Question: I am implementing the custom slider, where I have completed the gesture detection on the slider , now I want to add the SVG icon on the knob to drag, cannot find any resource. I just want to add the SVG to any idea of how to implement it. I have put my code and let me know any suggestion if you people have.
Main ui file
'''
import 'package:animations_sample/custom_slider.dart';
import 'package:flutter/material.dart';
void main() => runApp(MyApp());
class MyApp extends StatefulWidget {
MyApp({Key key}) : super(key: key);
@override
_MyAppState createState() => _MyAppState();
}
class _MyAppState extends State<MyApp> {
@override
Widget build(BuildContext context) {
return MaterialApp(
home: Scaffold(
body: Center(
child: Container(
width: 200,
height: 200,
child: LeftSlider(),
),
),
),
);
}
}
'''
Custom Slider file
'''
import 'dart:io';
import 'package:animations_sample/base_painter.dart';
import 'package:animations_sample/customleftPainter.dart';
import 'package:animations_sample/utils.dart';
import 'package:flutter/material.dart';
import 'package:flutter_svg/flutter_svg.dart';
import 'dart:async';
import 'dart:typed_data';
import 'dart:ui' as UI;
import 'package:flutter/services.dart' show rootBundle;
import 'package:path_provider/path_provider.dart';
import 'package:flutter/services.dart';
class LeftSlider extends StatefulWidget {
LeftSlider({Key key}) : super(key: key);
@override
_LeftSliderState createState() => _LeftSliderState();
}
class _LeftSliderState extends State<LeftSlider> {
//intial Values coming
int leftEnd = 12;
String rawLeftSvg =
'''<svg xmlns="http://www.w3.org/2000/svg" height="512px" viewBox="0 0 32 32" width="512px"><g><path d="m8 0c-4.41113 0-8 3.58887-8 8s3.58887 8 8 8 8-3.58887 8-8-3.58887-8-8-8zm0 15c-3.85986 0-7-3.14014-7-7s3.14014-7 7-7 7 3.14014 7 7-3.14014 7-7 7z" data-original="#000000" class="active-path" data-old_color="#000000" fill="#2184C4"/><path d="m9 3c-1.04364 0-1.<PHONE>-2.5 1.34772v-3.84772c0-.276367-.223633-.5-.5-.5-1.6543 0-3 1.3457-3 3 0 1.<PHONE> 1.9624 1.34772 2.5h-3.84772c-.276367 0-.5.223633-.5.5 0 1.6543 1.3457 3 3 3 1.04364 0 1.9624-.536926 2.5-1.34772v3.84772c0 .2<PHONE>.5.5.5 1.6543 0 3-1.3457 3-3 0-1.04364-.536926-1.9624-1.34772-2.5h3.84772c.276367 0 .5-.223633.5-.5 0-1.6543-1.3457-3-3-3zm-6 5c-.930176 0-1.71436-.638184-1.93652-1.5h3.87305c-.2<PHONE>-1.00635 1.5-1.93652 1.5zm1-5c0-.9<PHONE>-1.71436 1.5-1.93652v3.87305c-.861816-.222168-1.5-1.00635-1.5-1.93652zm2 3.5c-.276123 0-.5-.223877-.5-.5 0-.2<PHONE>-.5.5-.5s.5.223816.5.5c0 .276123-.223877.5-.5.5zm2 2.5c0 .930176-.638184 1.71436-1.5 1.93652v-3.87305c.8<PHONE> 1.5 1.00635 1.5 1.93652zm-.936523-3.5c.222168-.861816 1.00635-1.5 1.93652-1.5.930176 0 1.<PHONE> 1.93652 1.5h-3.87305z" transform="translate(2 2)" data-original="#000000" class="active-path" data-old_color="#000000" fill="#2184C4"/></g> </svg>''';
DrawableRoot svgRoot;
UI.Image image;
@override
void initState() {
super.initState();
getLeftIcon();
}
// this is for the Ui.Image
Future<UI.Image> loadUiImage(String imageAssetPath) async {
final ByteData data = await rootBundle.load(imageAssetPath);
final Completer<UI.Image> completer = Completer();
UI.decodeImageFromList(Uint8List.view(data.buffer), (UI.Image img) {
return completer.complete(img);
});
return completer.future;
}
//Please Ignore
/* Future<File> getImageFileFromAssets(String path) async {
final byteData = await rootBundle.load('assets/$path');
final file = File('${(await getTemporaryDirectory()).path}/$path');
await file.writeAsBytes(byteData.buffer
.asUint8List(byteData.offsetInBytes, byteData.lengthInBytes));
return file;
} */
getLeftIcon() async {
/* svgRoot= await svg.fromSvgString(rawLeftSvg, rawLeftSvg); */
//File file = await getImageFileFromAssets('icon.png');
image = await loadUiImage('assets/snowflake.png');
svgRoot = await svg.fromSvgString(rawLeftSvg, rawLeftSvg);
print('sucess');
}
@override
Widget build(BuildContext context) {
return Scaffold(
backgroundColor: Colors.transparent,
body: SliderLeftPaint(
leftsvgIcon: svgRoot,
leftIcon: image,
leftInitial: 0,
leftEnd: leftEnd,
onSelectionChange: (int left) {
setState(() {
leftEnd = left;
});
},
child: Center(
child: Row(
mainAxisAlignment: MainAxisAlignment.center,
children: <Widget>[
Padding(
padding: const EdgeInsets.only(right: 10),
child: Text(
'$leftEnddeg',
),
),
],
)),
),
);
}
}
class SliderLeftPaint extends StatefulWidget {
final DrawableRoot leftsvgIcon;
final UI.Image leftIcon;
final int leftInitial;
final int leftEnd;
final Function onSelectionChange;
final Widget child;
const SliderLeftPaint(
{Key key,
this.leftsvgIcon,
@required this.leftIcon,
@required this.leftInitial,
@required this.leftEnd,
@required this.onSelectionChange,
this.child})
: super(key: key);
@override
_SliderLeftPaintState createState() => _SliderLeftPaintState();
}
class _SliderLeftPaintState extends State<SliderLeftPaint> {
bool _isInitLeftHandlerSelected = false;
CustomLeftPainter customLeftPainter;
/// start angle in radians where we need to locate the initial left handler
double _leftStartAngle;
/// end angle in radians where we need to locate the end left handler
double _leftEndAngle;
/// the absolute angle in radians representing the selection
double _leftSweepAngle;
// we need to update this widget both with gesture detector but
// also when the parent widget rebuilds itself
@override
void didUpdateWidget(SliderLeftPaint oldWidget) {
super.didUpdateWidget(oldWidget);
if (oldWidget.leftInitial != widget.leftInitial ||
oldWidget.leftEnd != widget.leftEnd) {
_calculatePercentage();
}
}
void _calculatePercentage() {
if (_isInitLeftHandlerSelected) {
// This is for left inti and end percentage and the sweep Angle
// TODO That it should be in a limit of half circle
double initLeftPercentage = valueToPercentage(widget.leftInitial, 100);
print('This is initial Left Percentge $initLeftPercentage');
double endLeftPercentage = valueToPercentage(widget.leftEnd, 100);
print('This is End Left Percentage $endLeftPercentage');
double sweepLeftAngle =
getSweepAngle(initLeftPercentage, endLeftPercentage);
print('This is the sweep angle for the left hand side $sweepLeftAngle');
_leftStartAngle = percentageToRadians(initLeftPercentage);
print('This is the Left Start Angle $_leftStartAngle');
_leftEndAngle = percentageToRadians(endLeftPercentage);
print('This is the Left End Angle $_leftEndAngle');
_leftSweepAngle = percentageToRadians(sweepLeftAngle.abs());
print('This is the Left Sweep Angle $_leftSweepAngle');
}
customLeftPainter = CustomLeftPainter(
leftdrawablesvgIcon: widget.leftsvgIcon,
leftSvgIcon: widget.leftIcon,
startLeftAngle: _leftStartAngle,
endLeftAngle: _leftEndAngle,
leftSweepAngle: _leftSweepAngle,
selectionLeftColor: Colors.blueAccent,
);
}
@override
void initState() {
// TODO: implement initState
super.initState();
_calculatePaintData();
}
void _calculatePaintData() {
// This is for the right init and end percentage and the sweepangle
// This is for left inti and end percentage and the sweep Angle
double initLeftPercentage = valueToPercentage(widget.leftInitial, 100);
print('This is initial Left Percentge $initLeftPercentage');
double endLeftPercentage = valueToPercentage(widget.leftEnd, 100);
print('This is End Left Percentage $endLeftPercentage');
double sweepLeftAngle =
getSweepAngle(initLeftPercentage, endLeftPercentage);
print('This is the sweep angle for the left hand side $sweepLeftAngle');
_leftStartAngle = percentageToRadians(initLeftPercentage);
print('This is the Left Start Angle $_leftStartAngle');
_leftEndAngle = percentageToRadians(endLeftPercentage);
print('This is the Left End Angle $_leftEndAngle');
_leftSweepAngle = percentageToRadians(sweepLeftAngle.abs());
print('This is the Left Sweep Angle $_leftSweepAngle');
customLeftPainter = CustomLeftPainter(
leftdrawablesvgIcon: widget.leftsvgIcon,
leftSvgIcon: widget.leftIcon,
startLeftAngle: _leftStartAngle,
endLeftAngle: _leftEndAngle,
leftSweepAngle: _leftSweepAngle,
selectionLeftColor: Colors.blue,
);
}
@override
Widget build(BuildContext context) {
return GestureDetector(
onPanUpdate: _onPanUpdate,
onPanEnd: _onPanEnd,
onPanDown: _onPanDown,
child: CustomPaint(
painter: BasePainter(
baseColor: Color(0XFF5E5C5D),
),
foregroundPainter: customLeftPainter,
child: Padding(
padding: const EdgeInsets.all(12.0),
child: widget.child,
),
),
);
}
_onPanUpdate(DragUpdateDetails details) {
if (!_isInitLeftHandlerSelected) {
return;
}
if (customLeftPainter.leftcenter == null) {
return;
}
RenderBox renderBox = context.findRenderObject();
var position = renderBox.globalToLocal(details.globalPosition);
var leftAngle;
var leftPercent;
var newLeftValue;
if (_leftSweepAngle >= 0) {
leftAngle = coordinatesToRadians(customLeftPainter.leftcenter, position);
leftPercent = radianstoPercentageLeft(leftAngle);
newLeftValue = percentageToValue(leftPercent, 100);
if (_isInitLeftHandlerSelected) {
widget.onSelectionChange(newLeftValue);
}
}
}
_onPanDown(DragDownDetails details) {
if (customLeftPainter == null) {
return;
}
RenderBox renderBox = context.findRenderObject();
var position = renderBox.globalToLocal(details.globalPosition);
if (position != null) {
_isInitLeftHandlerSelected = isPointInsideCircle(
position, customLeftPainter.leftInitHandler, 12.0);
}
}
_onPanEnd(_) {
_isInitLeftHandlerSelected = false;
}
}
'''
Left Painter
'''
import 'dart:math';
import 'dart:ui' as UI;
import 'package:animations_sample/utils.dart';
import 'package:flutter/material.dart';
import 'package:flutter_svg/flutter_svg.dart';
class CustomLeftPainter extends CustomPainter {
DrawableRoot leftdrawablesvgIcon;
UI.Image leftSvgIcon;
double startLeftAngle;
double endLeftAngle;
double leftSweepAngle;
Color selectionLeftColor;
Size actuallsize = Size(30, 30);
Offset leftcenter;
double leftradius;
Offset leftInitHandler;
CustomLeftPainter({
@required this.leftdrawablesvgIcon,
@required this.leftSvgIcon,
@required this.startLeftAngle,
@required this.endLeftAngle,
@required this.leftSweepAngle,
@required this.selectionLeftColor,
});
@override
void paint(Canvas canvas, Size size) {
//This was the problem when all the both left and right angles are 0 then it will return with no points
/* if (startLeftAngle == 0.0 &&
endLeftAngle == 0.0 &&
startRightAngle == 0.0 &&
endRightAngle == 0.0) return;
*/
Paint leftprogress = _getPaint(color: selectionLeftColor, width: 20);
leftcenter = Offset(size.width / 2, size.height / 2);
leftradius = min(size.width / 2, size.height / 2);
canvas.drawArc(Rect.fromCircle(center: leftcenter, radius: leftradius),
pi / 2 + startLeftAngle, leftSweepAngle, false, leftprogress);
Paint lefthandler =
_getPaint(color: Colors.white, style: PaintingStyle.fill);
Paint lefthandlerOutter = _getPaint(color: selectionLeftColor);
leftInitHandler =
radiansToCoordinates(leftcenter, pi / 2 + endLeftAngle, leftradius);
canvas.drawCircle(leftInitHandler, 8.0, lefthandler);
canvas.drawCircle(leftInitHandler, 12.0, lefthandlerOutter);
// To draw image but problem is it has scalling problem
/* canvas.drawImage(
leftSvgIcon,
Offset(leftInitHandler.dx - 12, leftInitHandler.dy - 12),
lefthandlerOutter); */
//
leftdrawablesvgIcon.scaleCanvasToViewBox(canvas, size);
leftdrawablesvgIcon.clipCanvasToViewBox(canvas);
//This is the add part for the edit
Rect myRect = Offset(leftInitHandler.dx,leftInitHandler.dy) & const Size(50.0, 50.0);
leftdrawablesvgIcon.draw(
canvas,myRect);
}
Paint _getPaint({@required Color color, double width, PaintingStyle style}) =>
Paint()
..color = color
..strokeCap = StrokeCap.square
..style = style ?? PaintingStyle.stroke
..strokeWidth = width ?? 8.0;
@override
bool shouldRepaint(CustomPainter oldDelegate) {
return true;
}
}
'''
utils file for conversions.
'''
import 'dart:math';
import 'dart:ui';
double percentageToRadians(double percentage) => ((pi * percentage) / 100);
double radiansToPercentage(double radians) {
var normalized = radians < 0 ? -radians : pi - radians;
var percentage = ((100 * normalized) / (pi));
// TODO we have an inconsistency of pi/2 in terms of percentage and radians
return (percentage + 50) % 100;
}
double radianstoPercentageLeft(double radians) {
var normalized = radians < 0 ? -radians : pi - radians;
print('************This is left normalized $normalized');
var percentage = ((100 * normalized) / (pi));
return (percentage - 50) % 100;
}
double coordinatesToRadians(Offset center, Offset coords) {
var a = coords.dx - center.dx;
var b = center.dy - coords.dy;
return atan2(b, a);
}
Offset radiansToCoordinates(Offset center, double radians, double radius) {
var dx = center.dx + radius * cos(radians);
var dy = center.dy + radius * sin(radians);
return Offset(dx, dy);
}
double valueToPercentage(int time, int intervals) => (time / intervals) * 100;
int percentageToValue(double percentage, int intervals) =>
((percentage * intervals) / 100).round();
bool isPointInsideCircle(Offset point, Offset center, double rradius) {
if(center ==Offset(0,0))
{
return false;
}
var radius = rradius * 1.2;
return point.dx < (center.dx + radius) &&
point.dx > (center.dx - radius) &&
point.dy < (center.dy + radius) &&
point.dy > (center.dy - radius);
}
bool isPointAlongCircle(Offset point, Offset center, double radius) {
// distance is root(sqr(x2 - x1) + sqr(y2 - y1))
// i.e., (7,8) and (3,2) -> 7.21
var d1 = pow(point.dx - center.dx, 2);
var d2 = pow(point.dy - center.dy, 2);
var distance = sqrt(d1 + d2);
return (distance - radius).abs() < 10;
}
double getSweepAngle(double init, double end) {
if (end > init) {
return end - init;
}
if(end == init)
{
return 0;
}
return (100 - init + end).abs();
}
List<Offset> getSectionsCoordinatesInCircle(
Offset center, double radius, int sections) {
var intervalAngle = (pi * 2) / sections;
return List<int>.generate(sections, (int index) => index).map((i) {
var radians = (pi / 2) + (intervalAngle * i);
return radiansToCoordinates(center, radians, radius);
}).toList();
}
bool isAngleInsideRadiansSelection(double angle, double start, double sweep) {
var normalized = angle > pi / 2 ? 5 * pi / 2 - angle : pi / 2 - angle;
var end = (start + sweep) % (2 * pi);
return end > start
? normalized > start && normalized < end
: normalized > start || normalized < end;
}
// this is not 100% accurate but it works
// we just want to see if a value changed drastically its value
bool radiansWasModuloed(double current, double previous) {
return (previous - current).abs() > (3 * pi / 2);
}
'''

Would like to add this small svg icon on the knob
'''
List<String> rightPath = <String>[
"m256 512c-30.879 0-56-25.122-56-56v-16.298c-11.863-3.606-23.331-8.359-34.292-14.212l-11.534 11.534c-10.574 10.573-24.635 16.396-39.594 16.396-14.966 0-29.031-5.823-39.604-16.396-21.829-21.843-21.827-57.37.001-79.197l11.534-11.534c-5.853-10.961-10.605-22.43-14.212-34.292h-16.299c-14.953 0-29.014-5.827-39.594-16.407s-16.406-24.642-16.406-39.594c0-30.878 25.121-56 56-56h16.299c3.606-11.863 8.359-23.331 14.212-34.292l-11.534-11.534c-10.574-10.574-16.397-24.635-16.397-39.594 0-14.965 5.823-29.03 16.396-39.604 21.844-21.831 57.37-21.828 79.198 0l11.534 11.534c10.961-5.853 22.429-10.605 34.292-14.212v-16.298c0-14.952 5.826-29.013 16.405-39.593 10.581-10.58 24.642-16.407 39.595-16.407 3.721 0 7.472.375 11.149 1.113 26.004 5.283 44.851 28.364 44.851 54.887v16.298c11.863 3.606 23.331 8.359 34.292 14.212l11.534-11.534c10.574-10.573 24.635-16.396 39.594-16.396 14.966 0 29.031 5.823 39.604 16.396 21.829 21.843 21.827 57.37-.001 79.197l-11.534 11.534c5.853 10.961 10.605 22.43 14.212 34.292h16.299c14.953 0 29.014 5.827 39.594 16.407s16.406 24.642 16.406 39.594c0 30.878-25.121 56-56 56h-16.299c-3.606 11.863-8.359 23.331-14.212 34.292l11.534 11.534c10.573 10.574 16.396 24.635 16.396 39.594 0 14.965-5.823 29.03-16.396 39.604-10.921 10.914-25.266 16.371-39.604 16.372-14.343.001-28.679-5.456-39.594-16.371l-11.534-11.534c-10.961 5.853-22.429 10.605-34.292 14.212v16.297c0 14.952-5.826 29.013-16.405 39.593-7.813 7.813-17.637 13.099-28.41 15.287-.012.002-.023.005-.035.007-3.677.738-7.428 1.113-11.149 1.113zm8-16.8h.01zm-100.925-105.7c2.913 0 5.843.793 8.453 2.419 14.892 9.274 31.071 15.978 48.088 19.926 7.251 1.682 12.384 8.143 12.384 15.586v28.569c0 13.233 10.767 24 24 24 1.601 0 3.222-.162 4.821-.481 4.592-.934 8.792-3.2 12.146-6.553 4.535-4.536 7.033-10.561 7.033-16.966v-28.57c0-7.443 5.133-13.904 12.384-15.586 17.017-3.948 33.196-10.652 48.088-19.926 6.314-3.933 14.511-2.994 19.771 2.268l20.21 20.21c9.355 9.354 24.583 9.354 33.946-.004 4.526-4.526 7.021-10.555 7.021-16.973 0-6.411-2.494-12.437-7.024-16.966l-20.209-20.209c-5.262-5.262-6.201-13.456-2.269-19.771 9.274-14.893 15.979-31.072 19.926-48.088 1.682-7.251 8.143-12.384 15.586-12.384h28.57c13.233 0 24-10.767 24-24 0-6.405-2.498-12.43-7.034-16.966-4.535-4.537-10.561-7.035-16.966-7.035h-28.57c-7.443 0-13.904-5.133-15.586-12.384-3.947-17.016-10.651-33.195-19.926-48.088-3.933-6.316-2.993-14.51 2.269-19.771l20.21-20.209c9.355-9.355 9.354-24.583-.004-33.946-4.525-4.526-10.555-7.02-16.973-7.02-6.411 0-12.438 2.495-16.967 7.024l-20.21 20.209c-5.262 5.263-13.456 6.201-19.771 2.268-14.892-9.274-31.071-15.978-48.088-19.926-7.251-1.683-12.384-8.144-12.384-15.587v-28.57c0-11.37-8.068-21.262-19.186-23.521-1.572-.315-3.204-.479-4.814-.479-6.405 0-12.431 2.498-16.967 7.034-4.535 4.536-7.033 10.561-7.033 16.966v28.57c0 7.443-5.133 13.904-12.384 15.586-17.017 3.948-33.196 10.652-48.088 19.926-6.313 3.934-14.51 2.994-19.771-2.268l-20.21-20.21c-9.355-9.355-24.583-9.353-33.946.004-4.526 4.526-7.021 10.555-7.021 16.973 0 6.411 2.494 12.437 7.024 16.966l20.209 20.209c5.262 5.262 6.201 13.456 2.269 19.771-9.274 14.893-15.979 31.072-19.926 48.088-1.681 7.252-8.142 12.385-15.586 12.385h-28.57c-13.233 0-24 10.767-24 24 0 6.405 2.498 12.43 7.034 16.966 4.535 4.536 10.561 7.034 16.966 7.034h28.57c7.443 0 13.904 5.133 15.586 12.384 3.947 17.016 10.651 33.195 19.926 48.088 3.933 6.316 2.993 14.51-2.269 19.771l-20.21 20.209c-9.355 9.355-9.354 24.583.004 33.946 4.525 4.526 10.555 7.02 16.973 7.02 6.411 0 12.438-2.495 16.967-7.024l20.21-20.209c3.087-3.086 7.184-4.685 11.318-4.685z"
];
trying too add the above list<String> but it is not scaling
This the svg :
<?xml version="1.0"?>
<svg xmlns="http://www.w3.org/2000/svg" id="Layer_1" enable-background="new 0 0 512 512" height="512px" viewBox="0 0 512 512" width="512px" class=""><g><g>
<path d="m256 512c-30.879 0-56-25.122-56-56v-16.298c-11.863-3.606-23.331-8.359-34.292-14.212l-11.534 11.534c-10.574 10.573-24.635 16.396-39.594 16.396-14.966 0-29.031-5.823-39.604-16.396-21.829-21.843-21.827-57.37.001-79.197l11.534-11.534c-5.853-10.961-10.605-22.43-14.212-34.292h-16.299c-14.953 0-29.014-5.827-39.594-16.407s-16.406-24.642-16.406-39.594c0-30.878 25.121-56 56-56h16.299c3.606-11.863 8.359-23.331 14.212-34.292l-11.534-11.534c-10.574-10.574-16.397-24.635-16.397-39.594 0-14.965 5.823-29.03 16.396-39.604 21.844-21.831 57.37-21.828 79.198 0l11.534 11.534c10.961-5.853 22.429-10.605 34.292-14.212v-16.298c0-14.952 5.826-29.013 16.405-39.593 10.581-10.58 24.642-16.407 39.595-16.407 3.721 0 7.472.375 11.149 1.113 26.004 5.283 44.851 28.364 44.851 54.887v16.298c11.863 3.606 23.331 8.359 34.292 14.212l11.534-11.534c10.574-10.573 24.635-16.396 39.594-16.396 14.966 0 29.031 5.823 39.604 16.396 21.829 21.843 21.827 57.37-.001 79.197l-11.534 11.534c5.853 10.961 10.605 22.43 14.212 34.292h16.299c14.953 0 29.014 5.827 39.594 16.407s16.406 24.642 16.406 39.594c0 30.878-25.121 56-56 56h-16.299c-3.606 11.863-8.359 23.331-14.212 34.292l11.534 11.534c10.573 10.574 16.396 24.635 16.396 39.594 0 14.965-5.823 29.03-16.396 39.604-10.921 10.914-25.266 16.371-39.604 16.372-14.343.001-28.679-5.456-39.594-16.371l-11.534-11.534c-10.961 5.853-22.429 10.605-34.292 14.212v16.297c0 14.952-5.826 29.013-16.405 39.593-7.813 7.813-17.637 13.099-28.41 15.287-.012.002-.023.005-.035.007-3.677.738-7.428 1.113-11.149 1.113zm8-16.8h.01zm-100.925-105.7c2.913 0 5.843.793 8.453 2.419 14.892 9.274 31.071 15.978 48.088 19.926 7.251 1.682 12.384 8.143 12.384 15.586v28.569c0 13.233 10.767 24 24 24 1.601 0 3.222-.162 4.821-.481 4.592-.934 8.792-3.2 12.146-6.553 4.535-4.536 7.033-10.561 7.033-16.966v-28.57c0-7.443 5.133-13.904 12.384-15.586 17.017-3.948 33.196-10.652 48.088-19.926 6.314-3.933 14.511-2.994 19.771 2.268l20.21 20.21c9.355 9.354 24.583 9.354 33.946-.004 4.526-4.526 7.021-10.555 7.021-16.973 0-6.411-2.494-12.437-7.024-16.966l-20.209-20.209c-5.262-5.262-6.201-13.456-2.269-19.771 9.274-14.893 15.979-31.072 19.926-48.088 1.682-7.251 8.143-12.384 15.586-12.384h28.57c13.233 0 24-10.767 24-24 0-6.405-2.498-12.43-7.034-16.966-4.535-4.537-10.561-7.035-16.966-7.035h-28.57c-7.443 0-13.904-5.133-15.586-12.384-3.947-17.016-10.651-33.195-19.926-48.088-3.933-6.316-2.993-14.51 2.269-19.771l20.21-20.209c9.355-9.355 9.354-24.583-.004-33.946-4.525-4.526-10.555-7.02-16.973-7.02-6.411 0-12.438 2.495-16.967 7.024l-20.21 20.209c-5.262 5.263-13.456 6.201-19.771 2.268-14.892-9.274-31.071-15.978-48.088-19.926-7.251-1.683-12.384-8.144-12.384-15.587v-28.57c0-11.37-8.068-21.262-19.186-23.521-1.572-.315-3.204-.479-4.814-.479-6.405 0-12.431 2.498-16.967 7.034-4.535 4.536-7.033 10.561-7.033 16.966v28.57c0 7.443-5.133 13.904-12.384 15.586-17.017 3.948-33.196 10.652-48.088 19.926-6.313 3.934-14.51 2.994-19.771-2.268l-20.21-20.21c-9.355-9.355-24.583-9.353-33.946.004-4.526 4.526-7.021 10.555-7.021 16.973 0 6.411 2.494 12.437 7.024 16.966l20.209 20.209c5.262 5.262 6.201 13.456 2.269 19.771-9.274 14.893-15.979 31.072-19.926 48.088-1.681 7.252-8.142 12.385-15.586 12.385h-28.57c-13.233 0-24 10.767-24 24 0 6.405 2.498 12.43 7.034 16.966 4.535 4.536 10.561 7.034 16.966 7.034h28.57c7.443 0 13.904 5.133 15.586 12.384 3.947 17.016 10.651 33.195 19.926 48.088 3.933 6.316 2.993 14.51-2.269 19.771l-20.21 20.209c-9.355 9.355-9.354 24.583.004 33.946 4.525 4.526 10.555 7.02 16.973 7.02 6.411 0 12.438-2.495 16.967-7.024l20.21-20.209c3.087-3.086 7.184-4.685 11.318-4.685z" data-original="#000000" class="active-path" data-old_color="#000000" fill="#EE2C5E"/><path d="m256 368c-61.757 0-112-50.243-112-112s50.243-112 112-112c3.181 0 6.339.135 9.389.4 27.848 2.289 53.742 14.915 72.835 35.548 19.201 20.75 29.776 47.76 29.776 76.052s-10.575 55.302-29.776 76.052c-19.093 20.633-44.987 33.259-72.913 35.555-2.972.258-6.13.393-9.311.393zm0-192c-44.112 0-80 35.888-80 80s35.888 80 80 80c2.258 0 4.482-.094 6.611-.279 41.187-3.386 73.389-38.4 73.389-79.721s-32.202-76.335-73.311-79.714c-2.207-.192-4.431-.286-6.689-.286z" data-original="#000000" class="active-path" data-old_color="#000000" fill="#EE2C5E"/></g></g> </svg>
'''
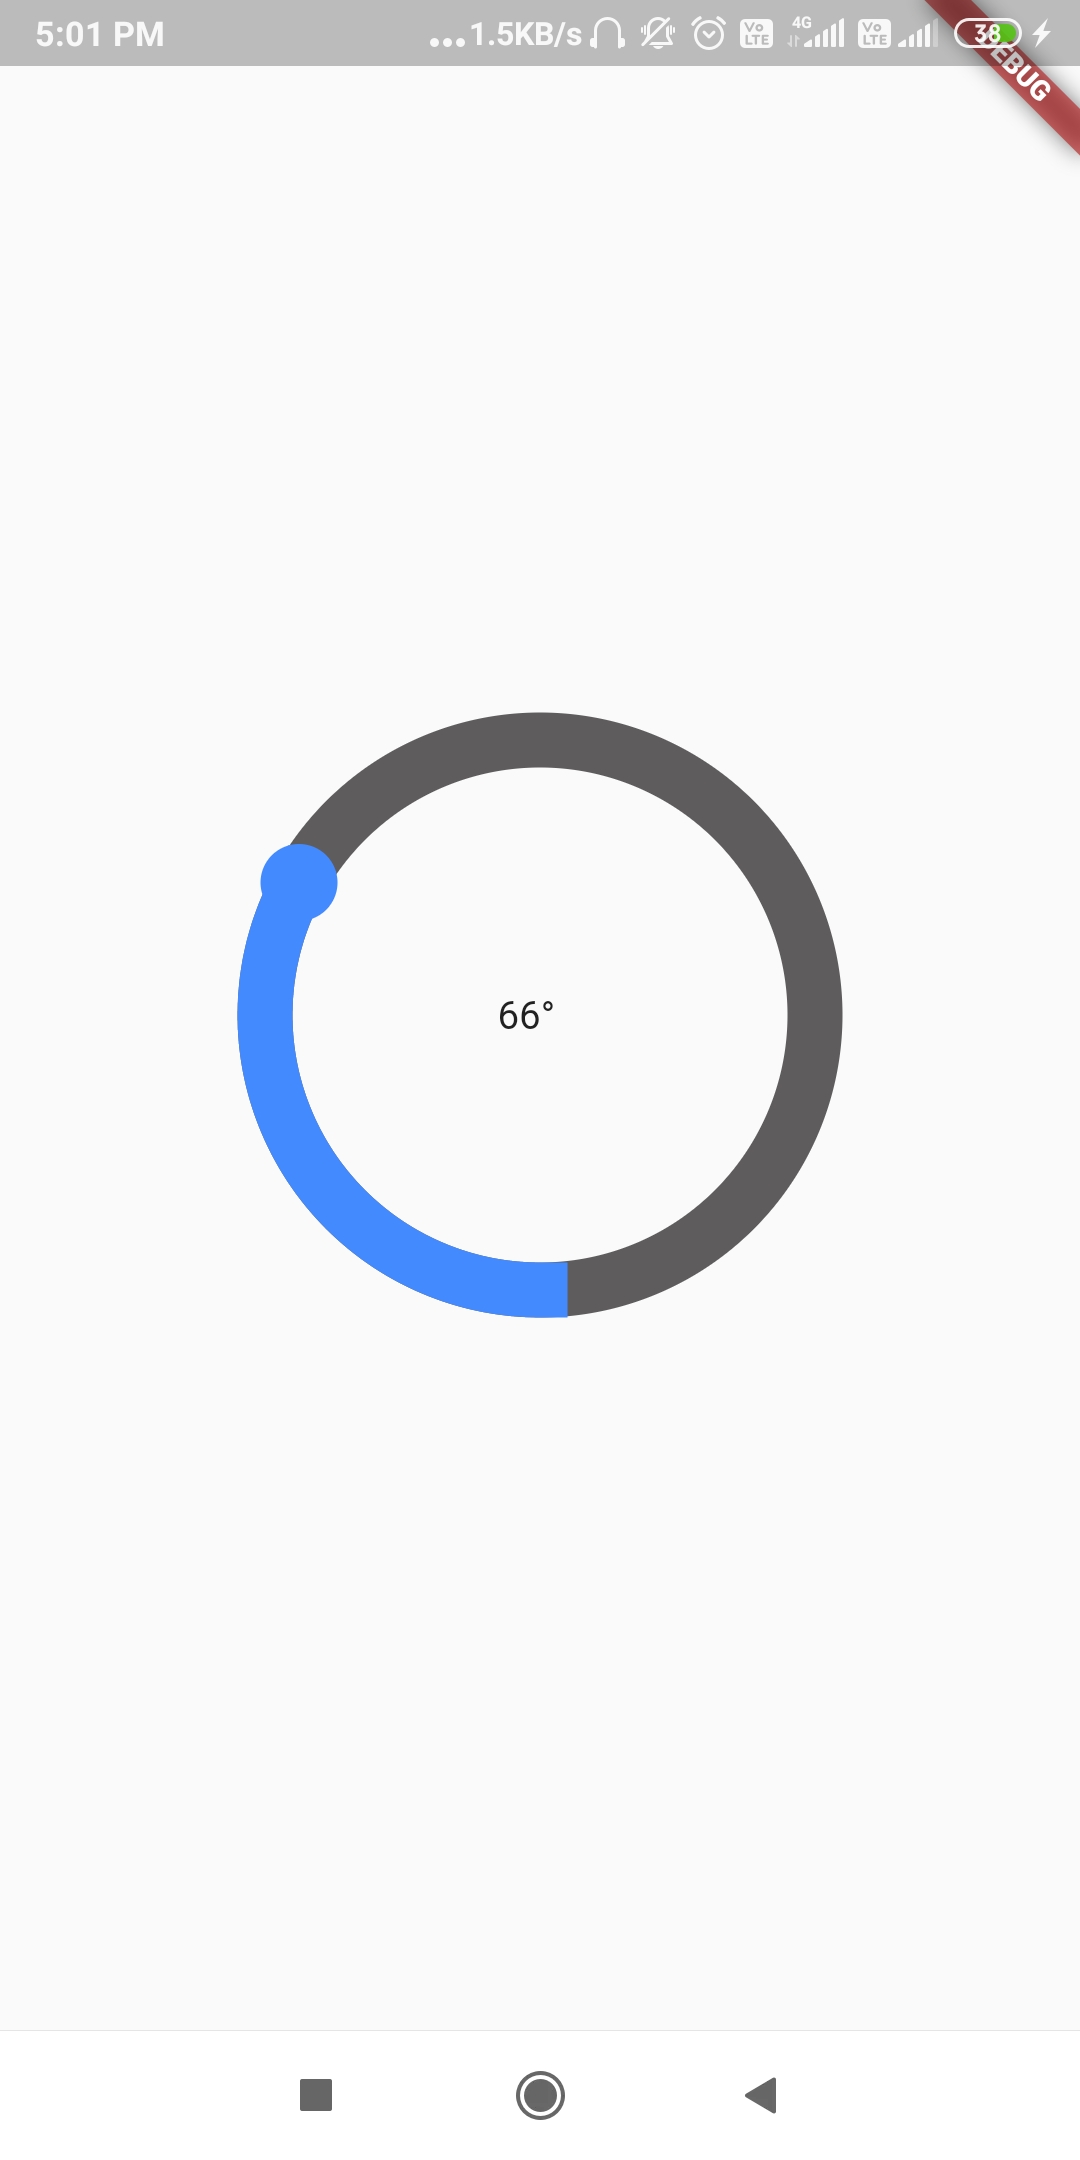
Answer: 1. add the path_drawing package
2. change the size of the svg icon
3. add following code
<URL>
'''
import 'package:path_drawing/path_drawing.dart';
// inside the paint method of the CustomLeftPainter class
Paint icon =
_getPaint(color: Colors.black, width: 20, style: PaintingStyle.fill);
var iconSvg = Path()
..addPath(parseSvgPathData(rightPath[0]),
Offset(leftInitHandler.dx - 10, leftInitHandler.dy - 10))
..addPath(parseSvgPathData(rightPath[1]),
Offset(leftInitHandler.dx - 10, leftInitHandler.dy - 10));
;
canvas.drawPath(iconSvg, icon);
/// add list of paths
List<String> rightPath = <String>[
'M10 20C8.8 20 7.8 19 7.8 17.8V17.2C7.3 17 6.9 16.8 6.5 16.6L6 17.1C5.6 17.5 5.1 17.7 4.5 17.7 3.9 17.7 3.3 17.5 2.9 17.1 2.1 16.2 2.1 14.8 2.9 14L3.4 13.5C3.2 13.1 3 12.7 2.8 12.2H2.2C1.6 12.2 1.1 12 0.6 11.5 0.2 11.1 0 10.6 0 10 0 8.8 1 7.8 2.2 7.8H2.8C3 7.3 3.2 6.9 3.4 6.5L2.9 6C2.5 5.6 2.3 5.1 2.3 4.5 2.3 3.9 2.5 3.3 2.9 2.9 3.8 2.1 5.2 2.1 6 2.9L6.5 3.4C6.9 3.2 7.3 3 7.8 2.8V2.2C7.8 1.6 8 1.1 8.5 0.6 8.9 0.2 9.4 0 10 0 10.1 0 10.3 0 10.4 0 11.5 0.2 12.2 1.2 12.2 2.2V2.8C12.7 3 13.1 3.2 13.5 3.4L14 2.9C14.4 2.5 14.9 2.3 15.5 2.3 16.1 2.3 16.7 2.5 17.1 2.9 17.9 3.8 17.9 5.2 17.1 6L16.6 6.5C16.8 6.9 17 7.3 17.2 7.8H17.8C18.4 7.8 18.9 8 19.4 8.5 19.8 8.9 20 9.4 20 10 20 11.2 19 12.2 17.8 12.2H17.2C17 12.7 16.8 13.1 16.6 13.5L17.1 14C17.5 14.4 17.7 14.9 17.7 15.5 17.7 16.1 17.5 16.7 17.1 17.1 16.6 17.5 16.1 17.7 15.5 17.7 15 17.7 14.4 17.5 14 17.1L13.5 16.6C13.1 16.8 12.7 17 12.2 17.2V17.8C12.2 18.4 12 18.9 11.5 19.4 11.2 19.7 10.9 19.9 10.4 20 10.4 20 10.4 20 10.4 20 10.3 20 10.1 20 10 20ZM6.4 15.2C6.5 15.2 6.6 15.2 6.7 15.3 7.3 15.7 7.9 15.9 8.6 16.1 8.9 16.2 9.1 16.4 9.1 16.7V17.8C9.1 18.3 9.5 18.8 10 18.8 10.1 18.8 10.1 18.7 10.2 18.7 10.4 18.7 10.5 18.6 10.7 18.5 10.8 18.3 10.9 18.1 10.9 17.8V16.7C10.9 16.4 11.1 16.2 11.4 16.1 12.1 15.9 12.7 15.7 13.3 15.3 13.5 15.2 13.9 15.2 14.1 15.4L14.9 16.2C15.2 16.6 15.8 16.6 16.2 16.2 16.4 16 16.5 15.8 16.5 15.5 16.5 15.3 16.4 15 16.2 14.9L15.4 14.1C15.2 13.9 15.2 13.5 15.3 13.3 15.7 12.7 15.9 12.1 16.1 11.4 16.2 11.1 16.4 10.9 16.7 10.9H17.8C18.3 10.9 18.8 10.5 18.8 10 18.8 9.7 18.7 9.5 18.5 9.3 18.3 9.2 18.1 9.1 17.8 9.1H16.7C16.4 9.1 16.2 8.9 16.1 8.6 15.9 7.9 15.7 7.3 15.3 6.7 15.2 6.5 15.2 6.1 15.4 5.9L16.2 5.1C16.6 4.8 16.6 4.2 16.2 3.8 16 3.6 15.8 3.5 15.5 3.5 15.3 3.5 15 3.6 14.9 3.8L14.1 4.6C13.9 4.8 13.5 4.8 13.3 4.7 12.7 4.3 12.1 4.1 11.4 3.9 11.1 3.8 10.9 3.6 10.9 3.3V2.2C10.9 1.7 10.6 1.4 10.2 1.3 10.1 1.3 10.1 1.3 10 1.3 9.7 1.3 9.5 1.3 9.3 1.5 9.2 1.7 9.1 1.9 9.1 2.2V3.3C9.1 3.6 8.9 3.8 8.6 3.9 7.9 4.1 7.3 4.3 6.7 4.7 6.5 4.8 6.1 4.8 5.9 4.6L5.1 3.8C4.8 3.4 4.2 3.4 3.8 3.8 3.6 4 3.5 4.2 3.5 4.5 3.5 4.7 3.6 5 3.8 5.1L4.6 5.9C4.8 6.1 4.8 6.5 4.7 6.7 4.3 7.3 4.1 7.9 3.9 8.6 3.8 8.9 3.6 9.1 3.3 9.1H2.2C1.7 9.1 1.3 9.5 1.3 10 1.3 10.3 1.3 10.5 1.5 10.7 1.7 10.8 1.9 10.9 2.2 10.9H3.3C3.6 10.9 3.8 11.1 3.9 11.4 4.1 12.1 4.3 12.7 4.7 13.3 4.8 13.5 4.8 13.9 4.6 14.1L3.8 14.9C3.4 15.2 3.4 15.8 3.8 16.2 4 16.4 4.2 16.5 4.5 16.5 4.7 16.5 5 16.4 5.1 16.2L5.9 15.4C6 15.3 6.2 15.2 6.4 15.2Z',
'M10 14.4C7.6 14.4 5.6 12.4 5.6 10 5.6 7.6 7.6 5.6 10 5.6 10.1 5.6 10.2 5.6 10.4 5.6 11.5 5.7 12.5 6.2 13.2 7 14 7.8 14.4 8.9 14.4 10 14.4 11.1 14 12.2 13.2 13 12.5 13.8 11.5 14.3 10.4 14.4 10.2 14.4 10.1 14.4 10 14.4ZM10 6.9C8.3 6.9 6.9 8.3 6.9 10 6.9 11.7 8.3 13.1 10 13.1 10.1 13.1 10.2 13.1 10.3 13.1 11.9 13 13.1 11.6 13.1 10 13.1 8.4 11.9 7 10.3 6.9 10.2 6.9 10.1 6.9 10 6.9Z'
];
'''